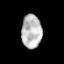
Tissue: prostate
Cell type: Epithelial cells
Senescence score: 0.349
Nuclear area (px): 666
Mean DAPI intensity: 186.599